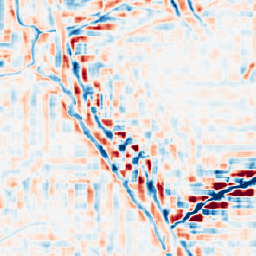
Category: wavelet
Decomposition family: wavelet_reverse_biorthogonal
Decomposition parameters: wavelet: rbio3.5
level: 4
Upsampling method: area
Upsampling parameters: scale: 2
Upsampling scale: 2